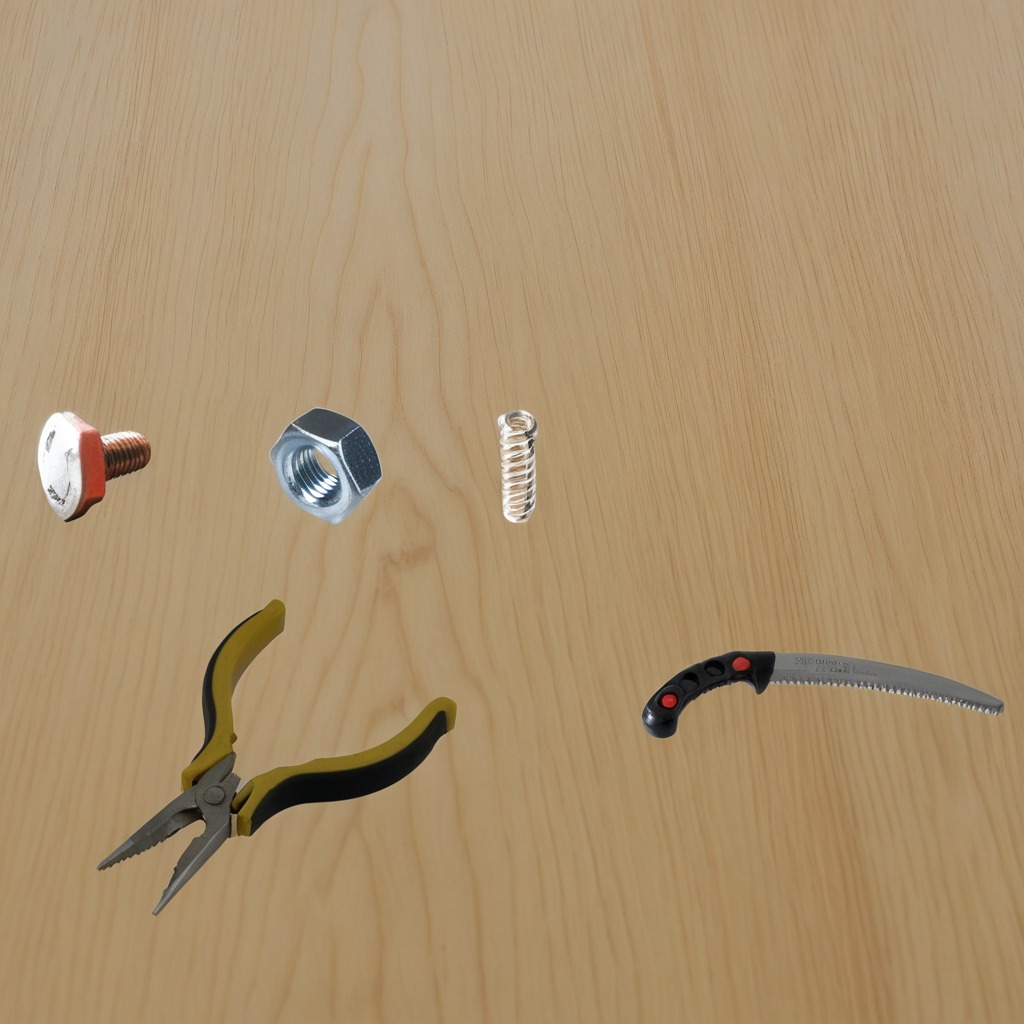
A metal machine screw, pliers, coiled metal spring, handheld metal saw, and a metal nut are lying on the plywood surface in a paint workshop lit by afternoon window light.